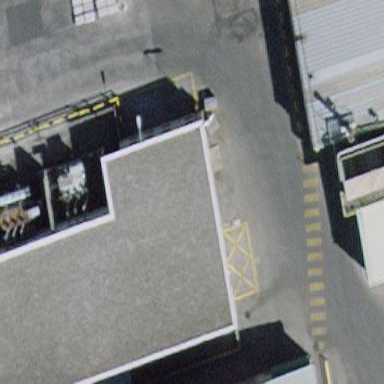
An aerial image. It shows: Industrial building.